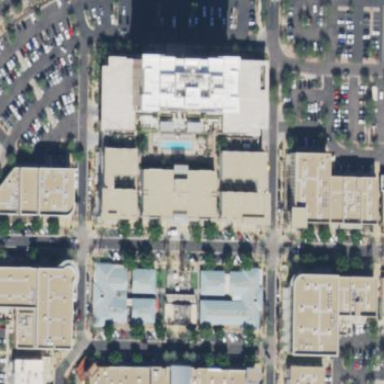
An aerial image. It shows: Retail area consisting of mall.